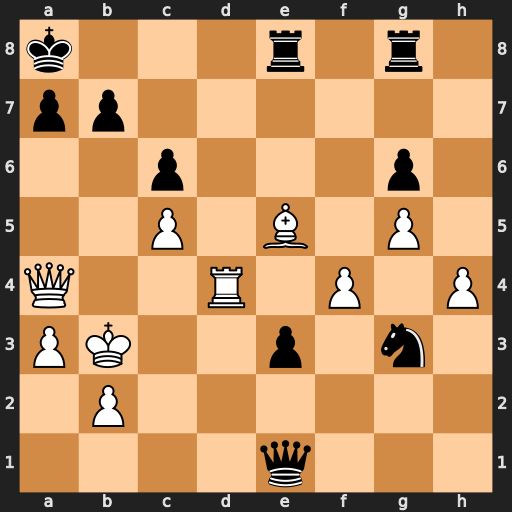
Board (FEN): k3r1r1/pp6/2p3p1/2P1B1P1/Q2R1P1P/PK2p1n1/1P6/4q3
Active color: w
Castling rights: -
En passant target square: -
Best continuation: Qxa7+ Kxa7 Ra4+ Qa5 Rxa5#